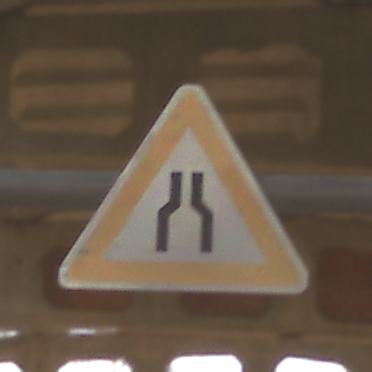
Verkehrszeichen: VerengteFahrbahn
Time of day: SunriseSunset
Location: Roofed (Suburban)
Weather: Clear
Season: NotSpecified
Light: Natural